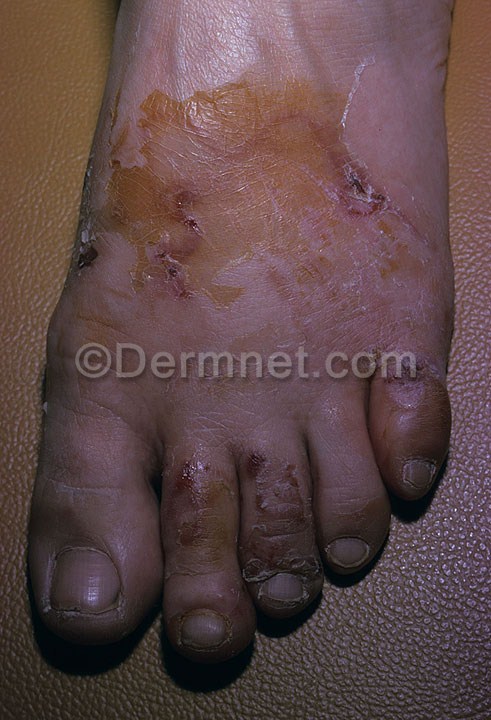
Disease: Scabies Lyme Disease and other Infestations and Bites